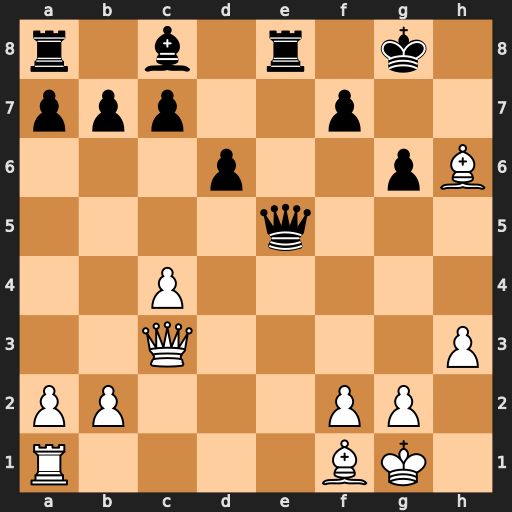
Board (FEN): r1b1r1k1/ppp2p2/3p2pB/4q3/2P5/2Q4P/PP3PP1/R4BK1
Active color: w
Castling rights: -
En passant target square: -
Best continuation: Re1 Qxc3 Rxe8+ Kh7 bxc3